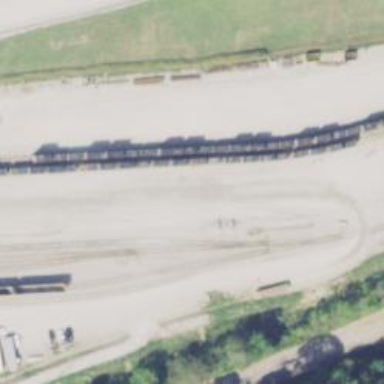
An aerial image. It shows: Rail spur service.